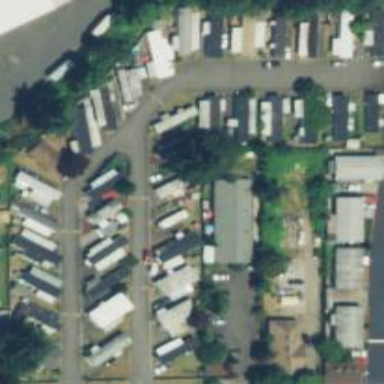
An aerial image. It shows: Residential area known as trailer park.